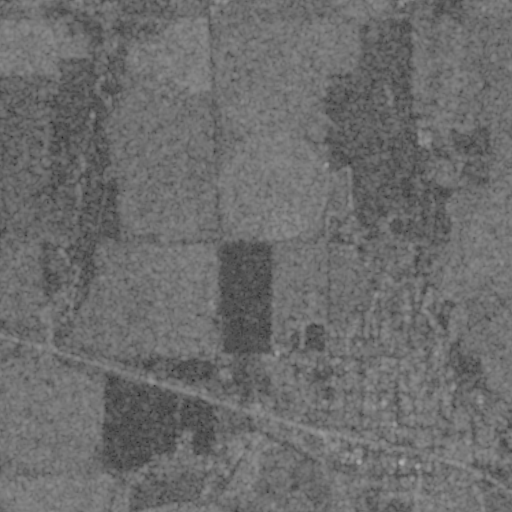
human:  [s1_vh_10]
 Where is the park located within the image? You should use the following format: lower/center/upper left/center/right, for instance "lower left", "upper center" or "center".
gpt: The park is located in the lower right of the image.
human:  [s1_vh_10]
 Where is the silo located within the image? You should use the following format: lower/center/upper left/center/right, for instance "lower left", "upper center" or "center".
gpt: The silo is located in the lower right of the image.
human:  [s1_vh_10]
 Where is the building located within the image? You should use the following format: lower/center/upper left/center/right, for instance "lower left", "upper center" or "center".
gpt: The building is located in the lower right of the image.
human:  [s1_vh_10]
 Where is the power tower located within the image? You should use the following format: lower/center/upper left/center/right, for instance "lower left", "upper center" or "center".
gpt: There is no power tower in the image.

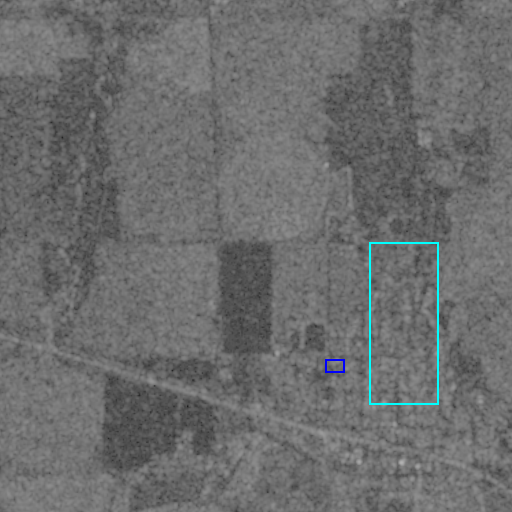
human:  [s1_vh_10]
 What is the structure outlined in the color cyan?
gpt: The structure outlined in cyan is a park.
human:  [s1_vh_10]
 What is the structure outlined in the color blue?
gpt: The structure outlined in blue is a building.
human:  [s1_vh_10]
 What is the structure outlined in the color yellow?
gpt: There is no yellow outline.